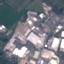
Label: Industrial